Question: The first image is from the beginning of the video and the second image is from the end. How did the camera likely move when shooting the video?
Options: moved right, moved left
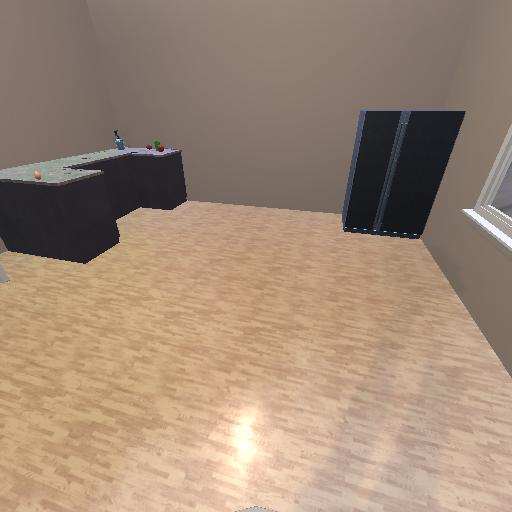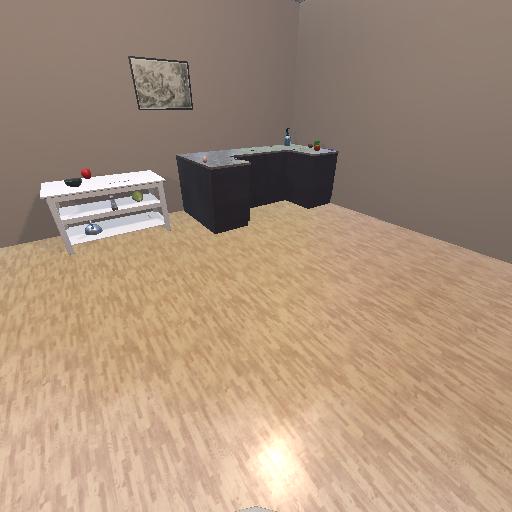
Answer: moved right